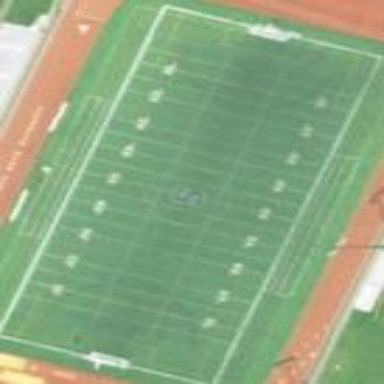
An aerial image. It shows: American football field with artificial turf surface.